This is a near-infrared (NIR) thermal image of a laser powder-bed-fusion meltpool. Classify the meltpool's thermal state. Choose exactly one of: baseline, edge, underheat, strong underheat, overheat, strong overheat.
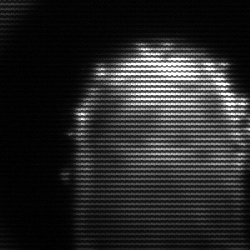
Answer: baseline